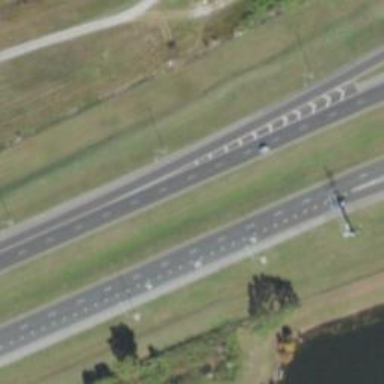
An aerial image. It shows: Motorway link road with diamond junction.